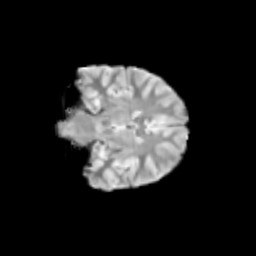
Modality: T2w
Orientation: coronal
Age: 10
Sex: female
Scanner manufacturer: siemens
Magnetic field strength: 3 T
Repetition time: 3.8 s
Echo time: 0.07 s